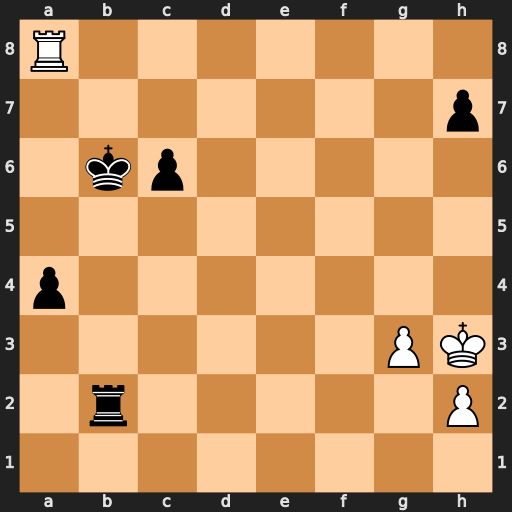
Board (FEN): R7/7p/1kp5/8/p7/6PK/1r5P/8
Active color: w
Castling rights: -
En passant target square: -
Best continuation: Rb8+ Kc5 Rxb2